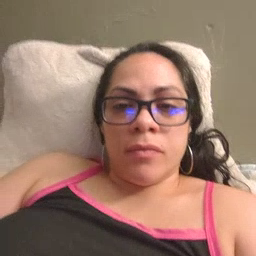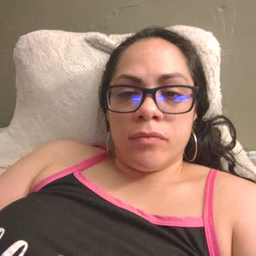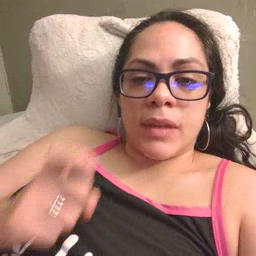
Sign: gift